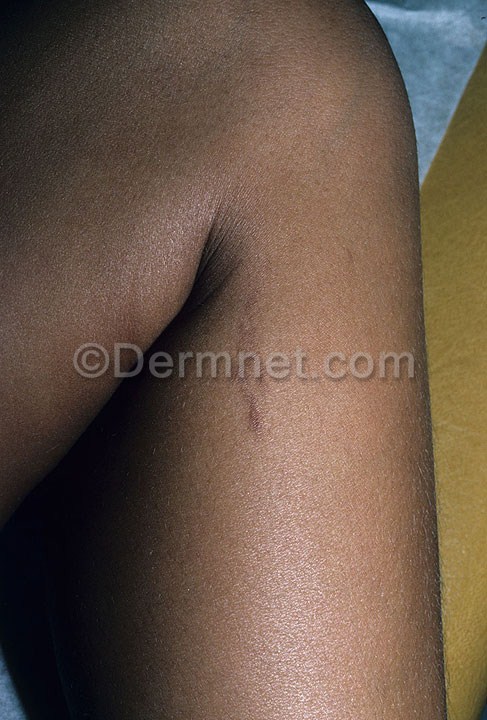
Disease: Light Diseases and Disorders of Pigmentation